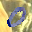
Label: 0